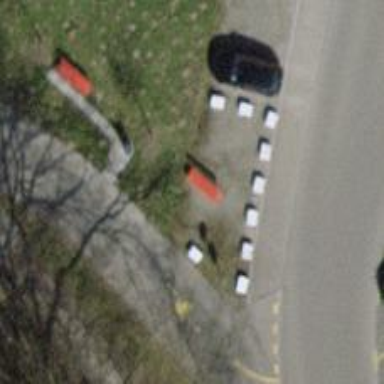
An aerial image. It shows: Red bench.